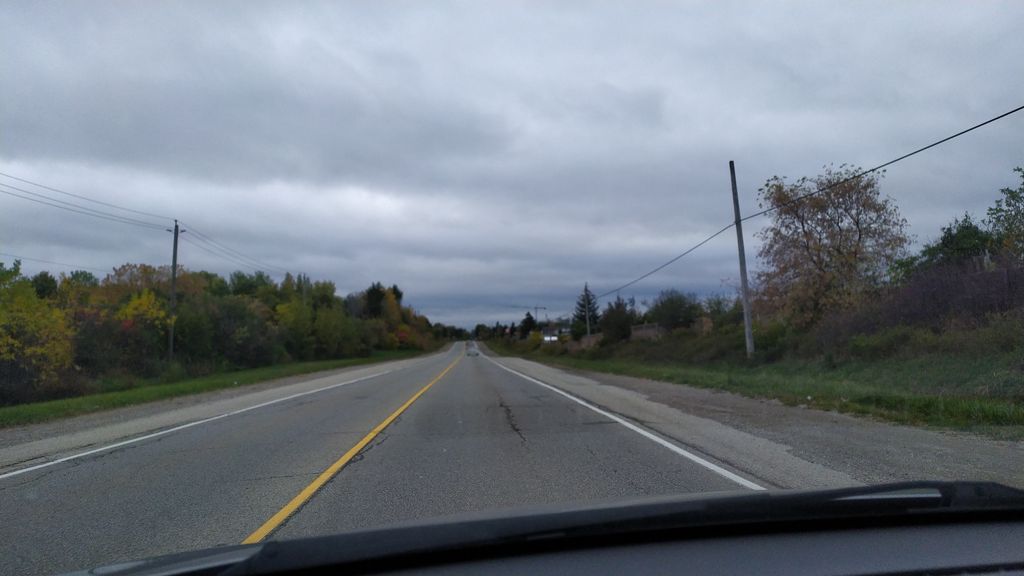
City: kitchener-waterloo